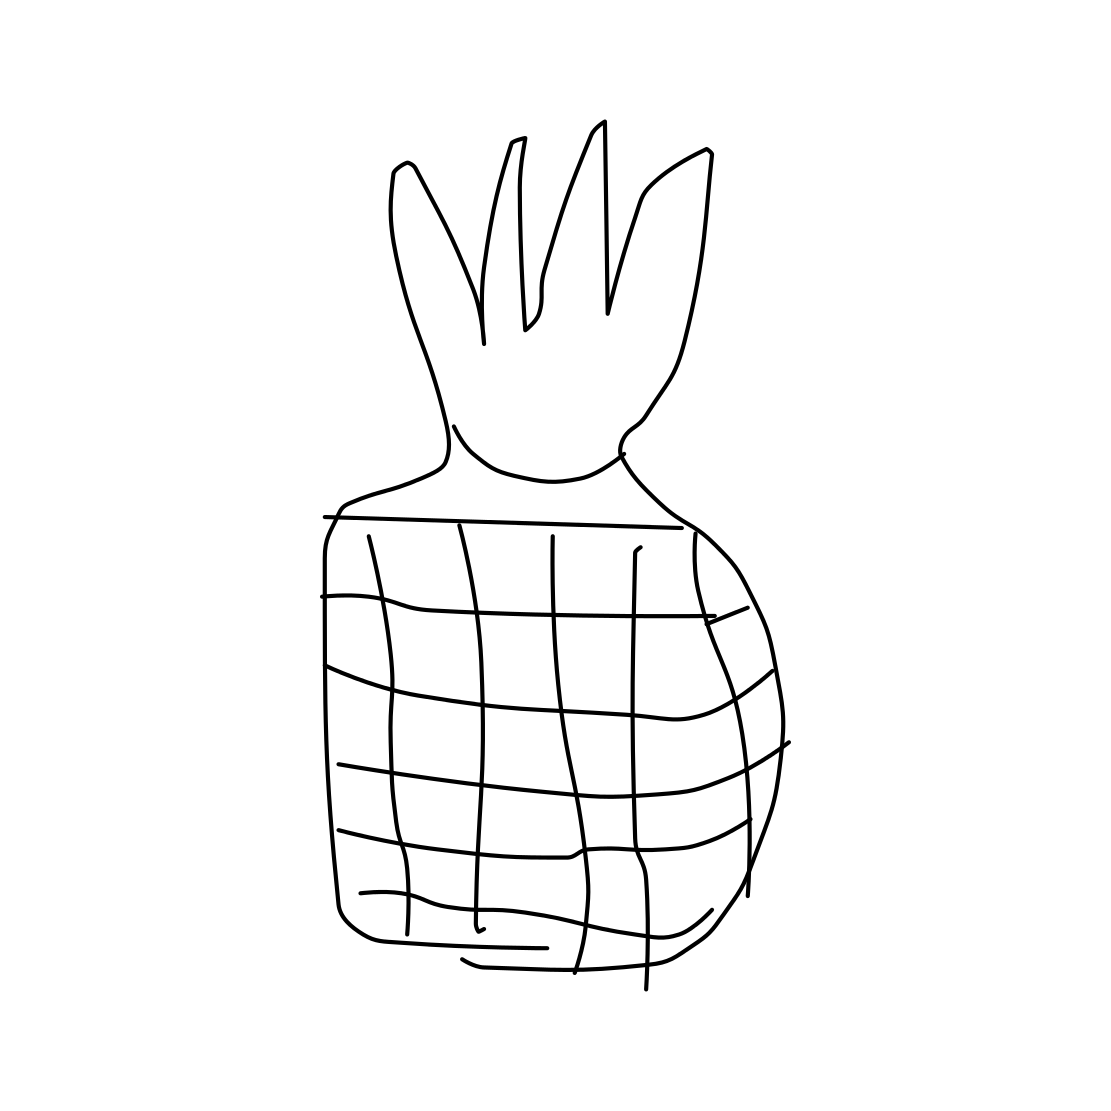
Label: pineapple